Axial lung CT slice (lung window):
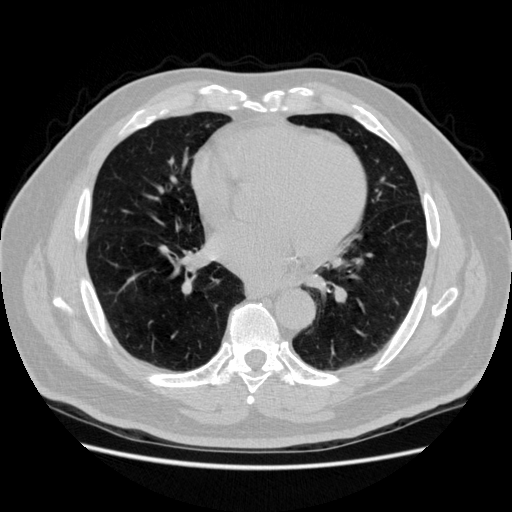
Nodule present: no